Field crop: maize
Growth stage: 2
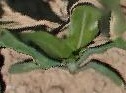
Species: maize